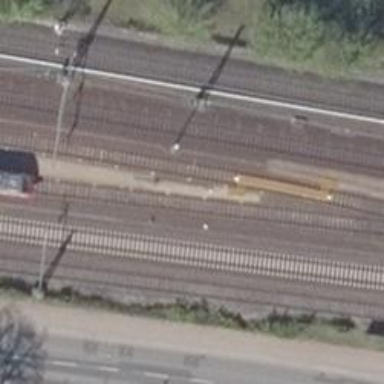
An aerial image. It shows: Railway signal.